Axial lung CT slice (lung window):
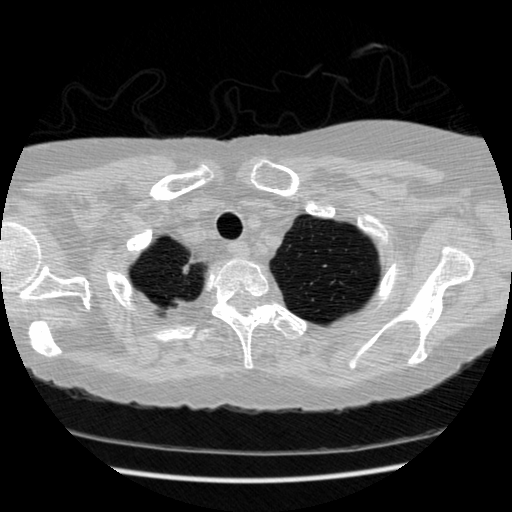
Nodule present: no